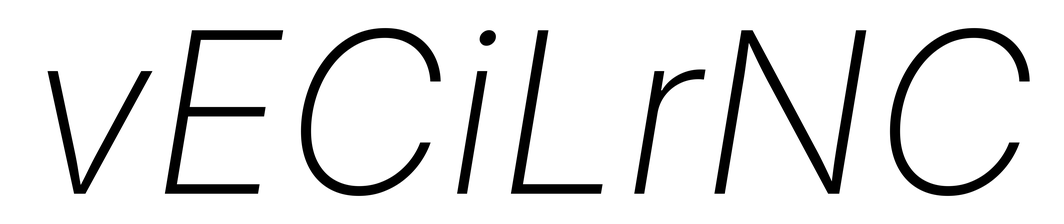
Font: Inter-Italic_ExtraLight_Italic